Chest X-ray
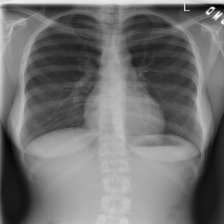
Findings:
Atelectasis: negative
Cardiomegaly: negative
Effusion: negative
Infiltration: negative
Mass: negative
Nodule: negative
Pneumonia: negative
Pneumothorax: negative
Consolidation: negative
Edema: negative
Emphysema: negative
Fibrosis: negative
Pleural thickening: negative
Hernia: negative